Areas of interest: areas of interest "Library"
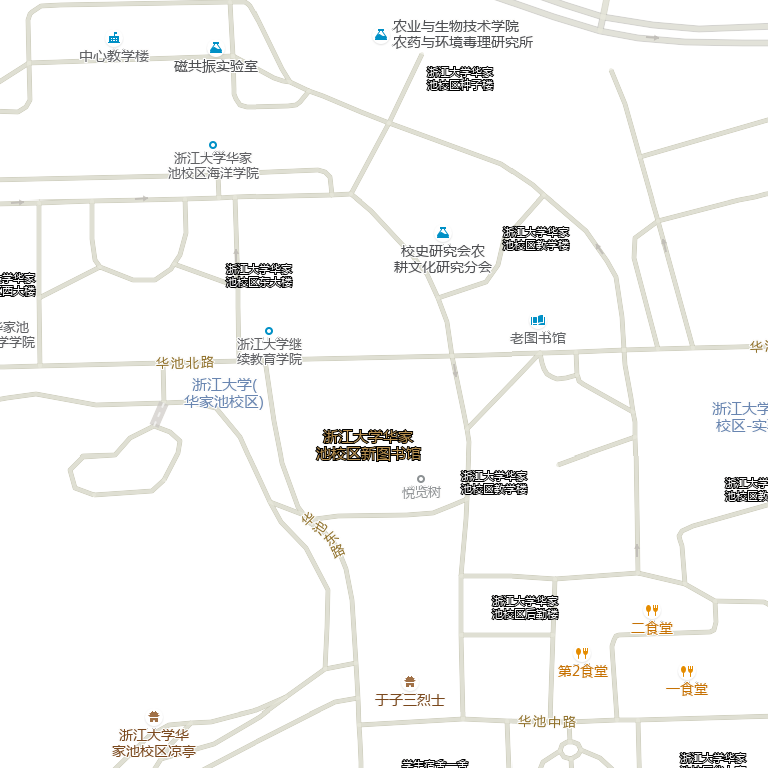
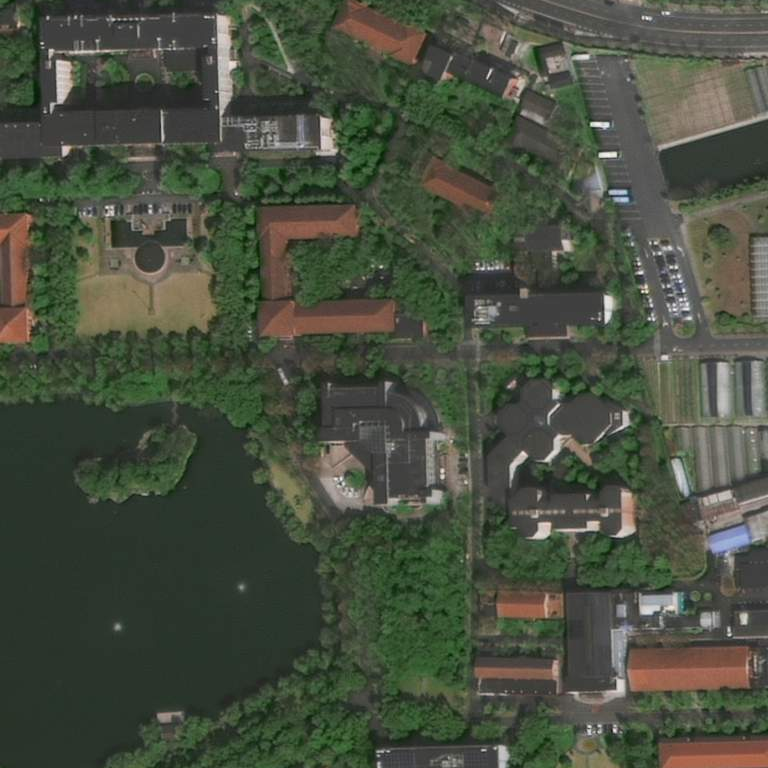